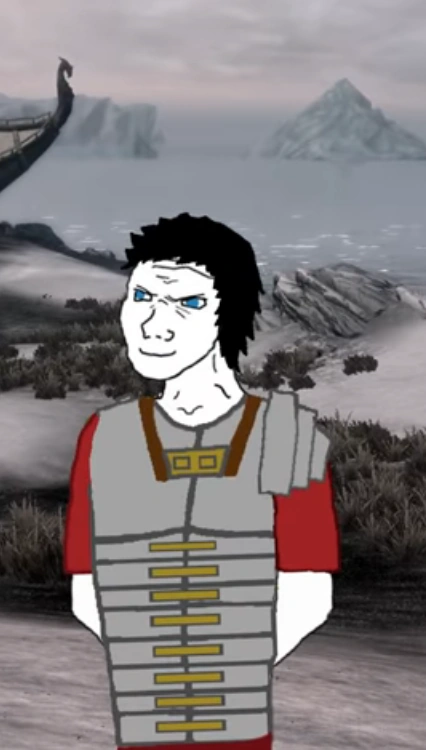
Label: 5_Wojak_with_Background